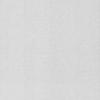
Label: dusty